Question: I'm trying to center a digit in a ViewBox, and I'm getting extremely frustrating results. I've tried centering it using TextAlignment, HorizontalAlignment, VerticalAlignment, etc... When I get one digit to center correctly (for example, 3) another is off center (for example, 4):

As you can see I use the following:
'''
<Border x:Name="bdrMain" Background="#FF0095E2">
<Grid>
<Viewbox Stretch="Uniform">
<Ellipse x:Name="elpRing" Stroke="White" Margin="1" StrokeThickness="0.75" Width="12" Height="12"/>
</Viewbox>
<Viewbox Stretch="Uniform">
<TextBlock x:Name="txtValue" FontFamily="Assets/Fonts/HelveticaNeueLTStd-Th.otf#HelveticaNeueLT Std Thin" Text="3" FontWeight="Thin"/>
</Viewbox>
</Grid>
</Border>
'''
Anyone know why the centering is so difficult ???
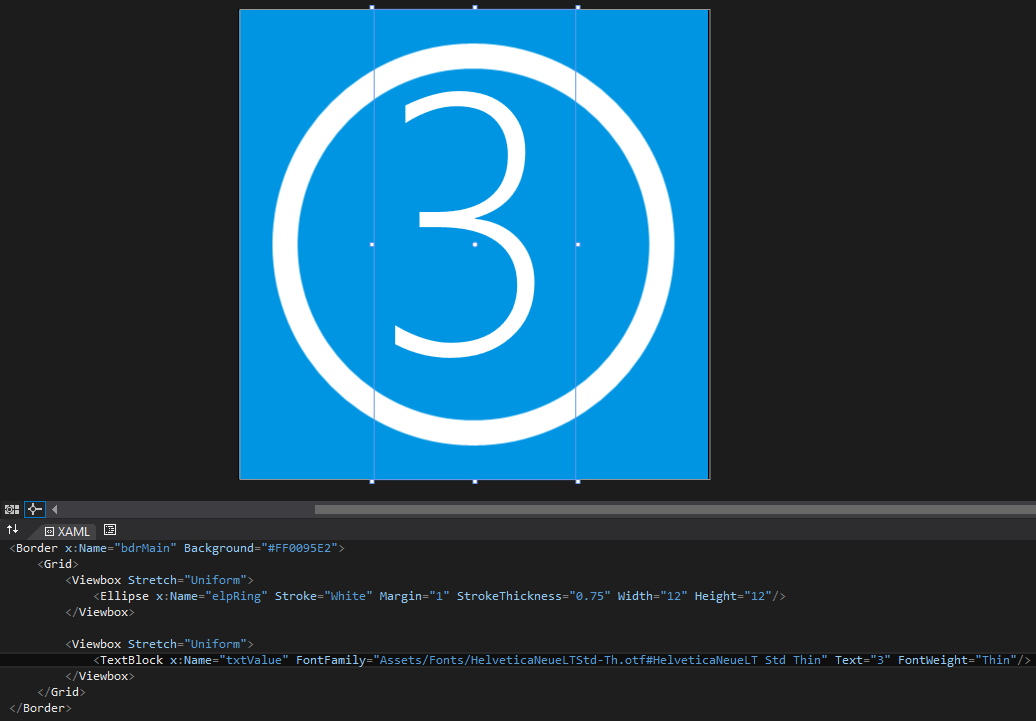
Answer: When using ViewBox for stuff like that, it's much easier to work with large elements and have the view box reduce the size. Also, having one view box that enlarges (or reduces) the size of one element is easier to compose (also, more efficient at run-time).
Try this:
'''
<Border x:Name="bdrMain"
Background="#FF0095E2">
<Viewbox>
<Grid>
<Ellipse x:Name="elpRing"
Stroke="White"
StrokeThickness="2"
Width="32"
Height="32" />
<TextBlock x:Name="txtValue"
Margin="1,2,0,0"
FontFamily="Assets/Fonts/HelveticaNeueLTStd-Th.otf#HelveticaNeueLT Std Thin"
Text="3"
FontSize="32"
HorizontalAlignment="Center"
VerticalAlignment="Center" />
</Grid>
</Viewbox>
</Border>
'''
I don't have the font currently on my machine, so tweak margins on the text block to center it. You can go to 64x64 in the size of the ellipse - enlarge stroke thickness to 4 and font size on the text block to 64 or thereabout.